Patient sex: M
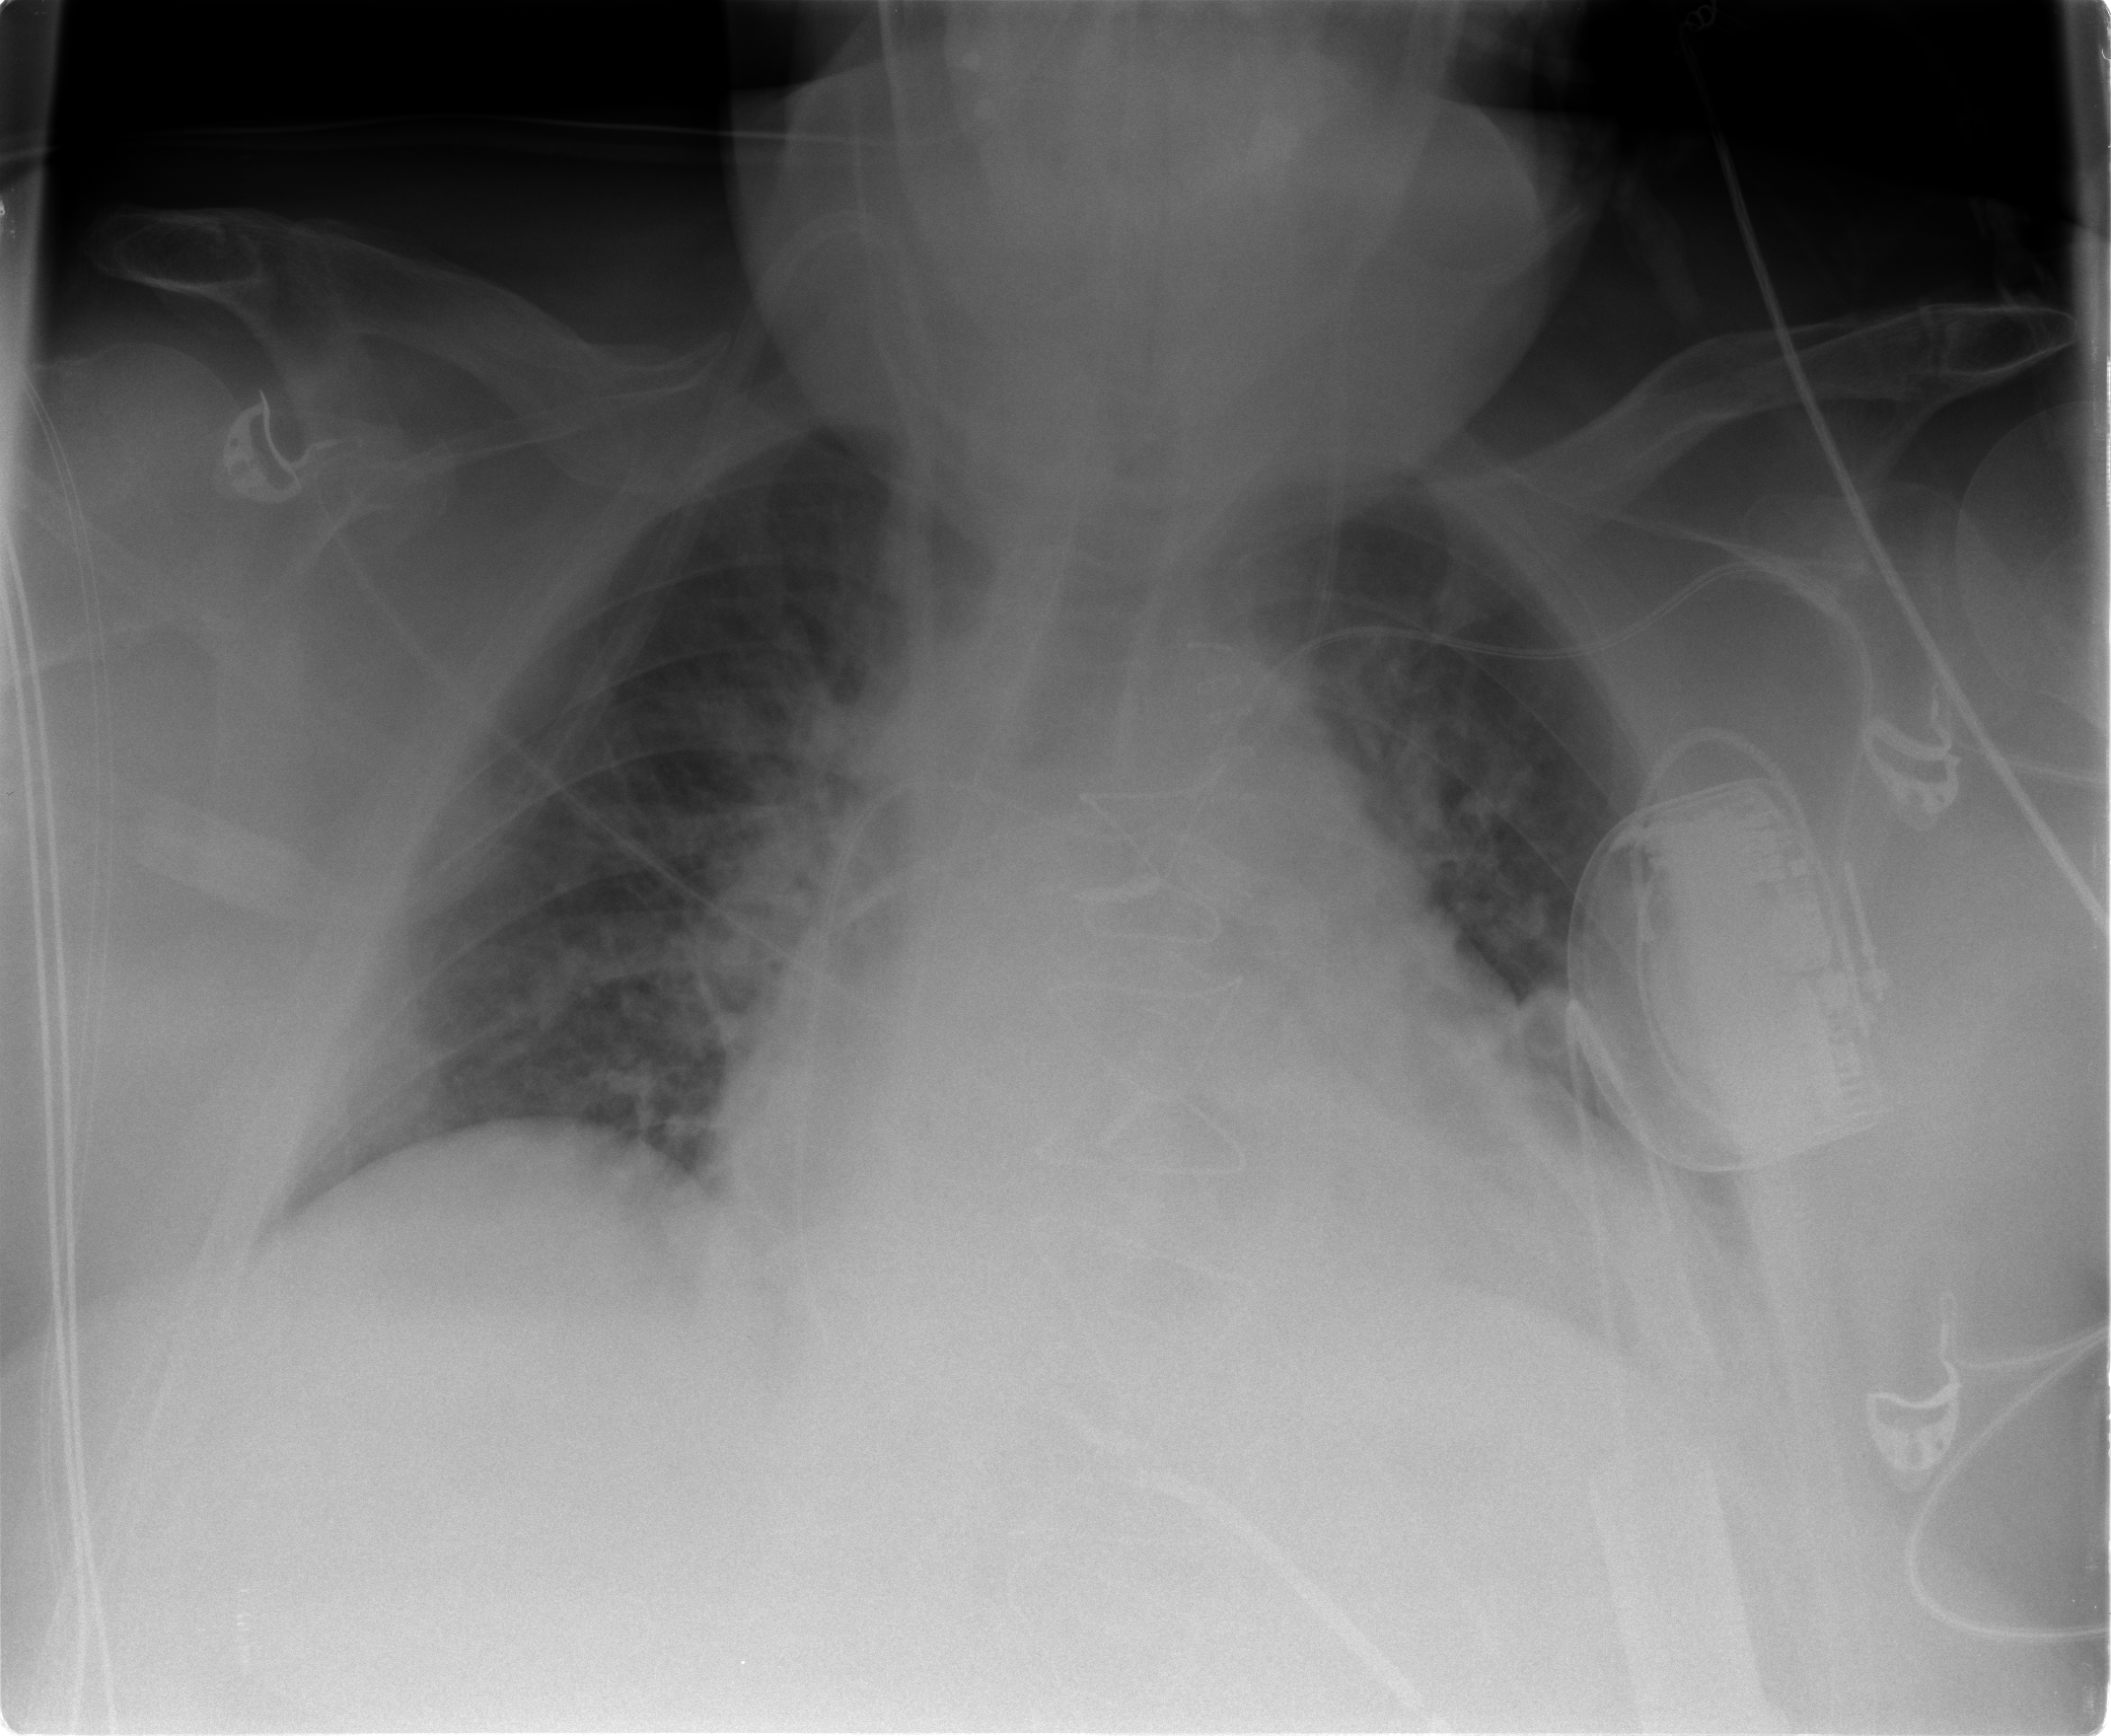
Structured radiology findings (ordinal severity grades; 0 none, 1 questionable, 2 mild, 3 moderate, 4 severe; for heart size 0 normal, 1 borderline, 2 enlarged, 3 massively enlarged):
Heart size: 2
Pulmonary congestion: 2
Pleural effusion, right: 0
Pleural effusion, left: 2
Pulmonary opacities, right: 0
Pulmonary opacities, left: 0
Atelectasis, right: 2
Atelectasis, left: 2